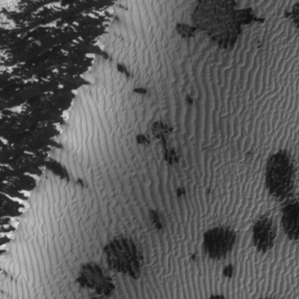
Label: frost